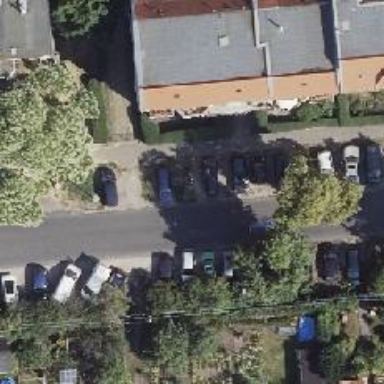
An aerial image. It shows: Collision protection barrier with parking obstacles.